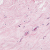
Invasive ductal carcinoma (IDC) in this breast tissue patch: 0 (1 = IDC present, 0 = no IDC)